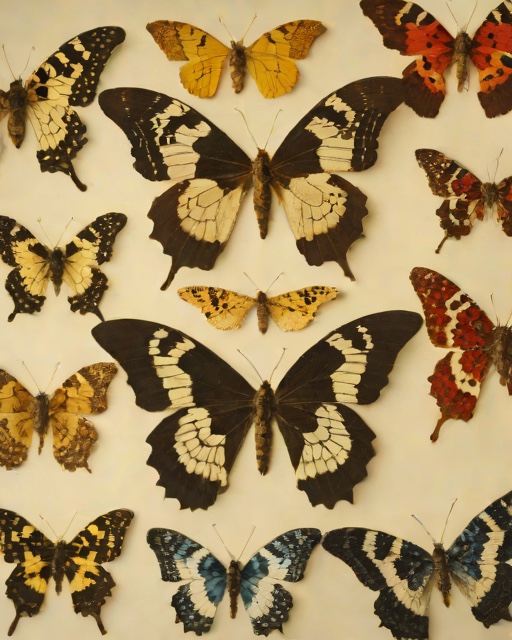
Category: Pets